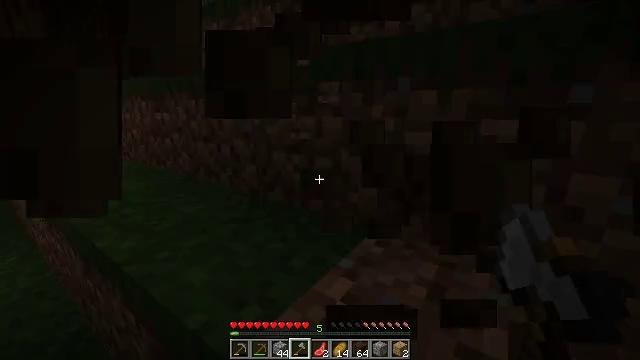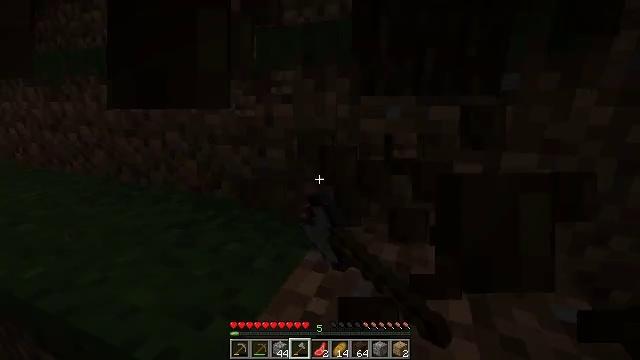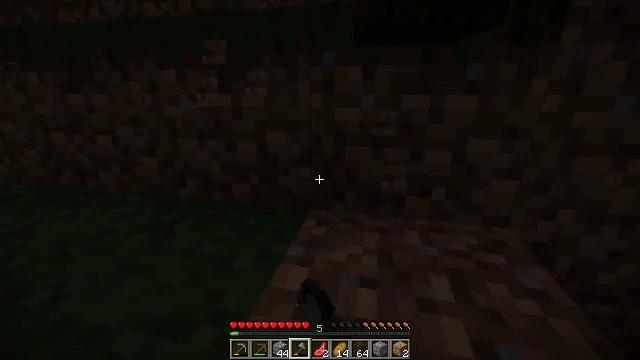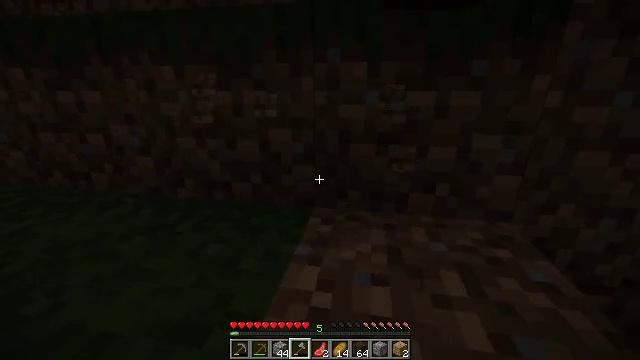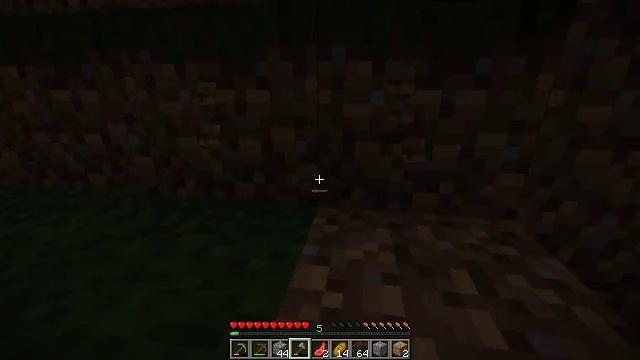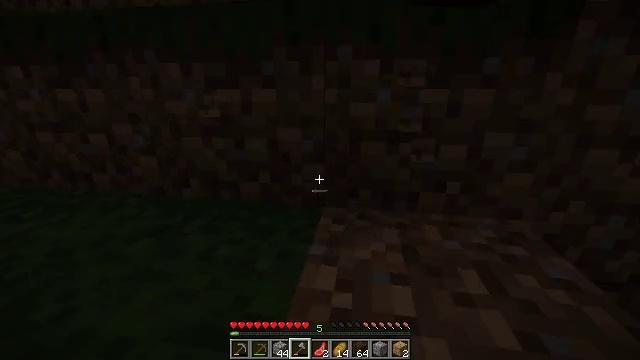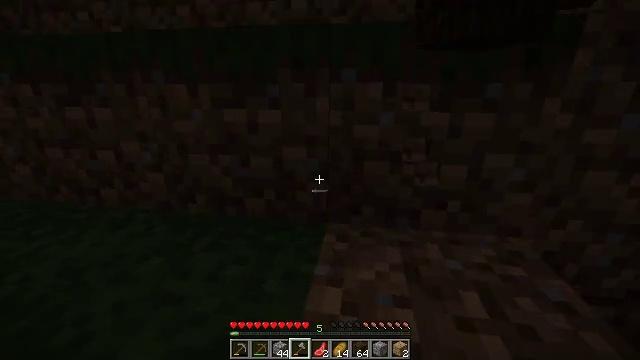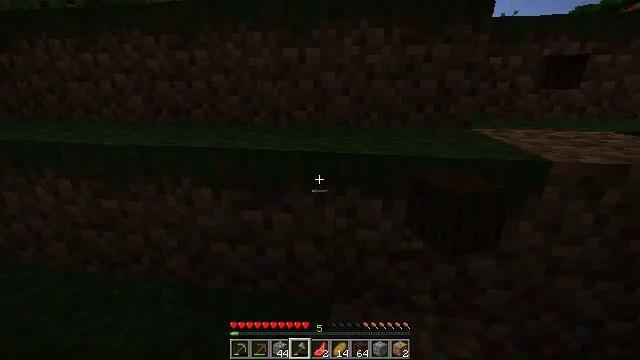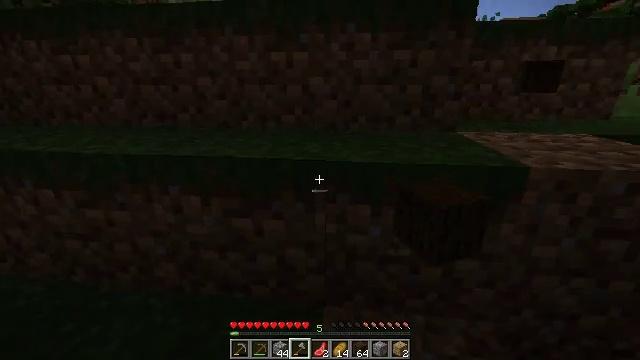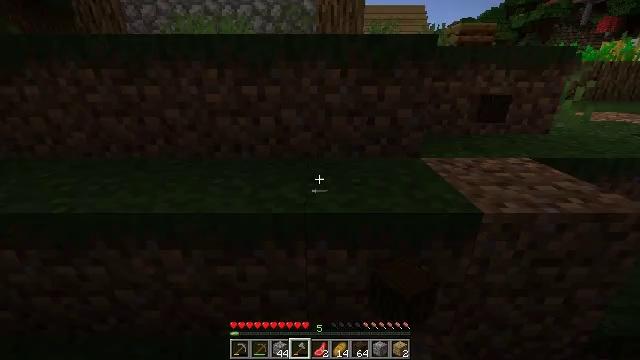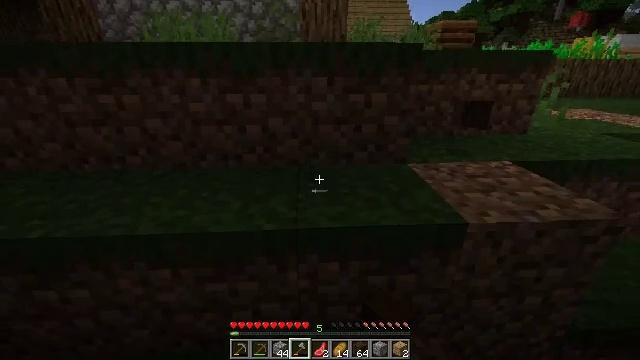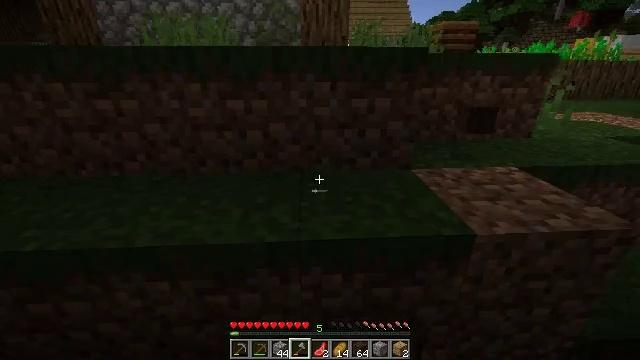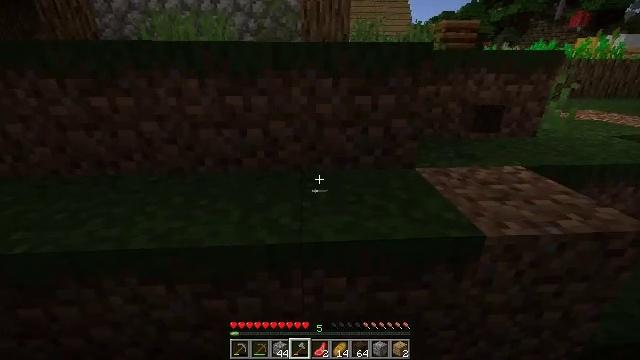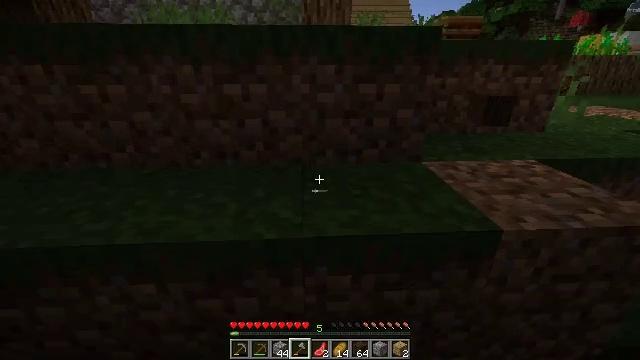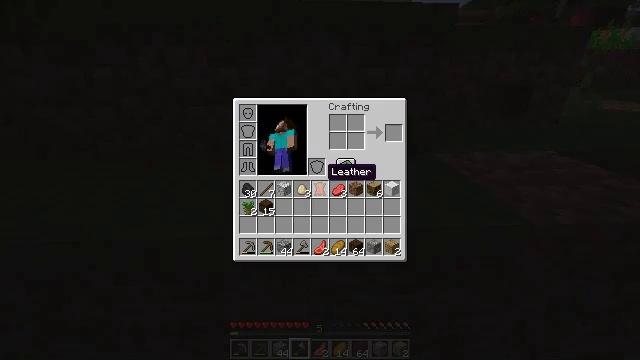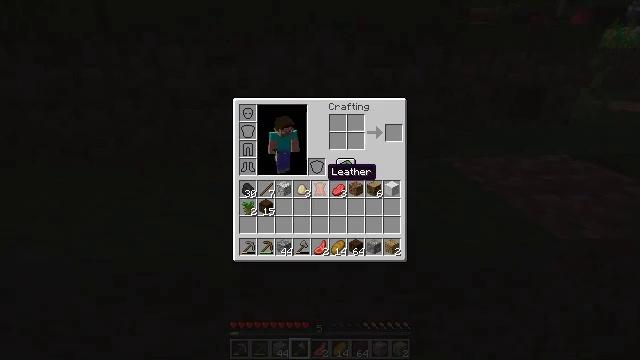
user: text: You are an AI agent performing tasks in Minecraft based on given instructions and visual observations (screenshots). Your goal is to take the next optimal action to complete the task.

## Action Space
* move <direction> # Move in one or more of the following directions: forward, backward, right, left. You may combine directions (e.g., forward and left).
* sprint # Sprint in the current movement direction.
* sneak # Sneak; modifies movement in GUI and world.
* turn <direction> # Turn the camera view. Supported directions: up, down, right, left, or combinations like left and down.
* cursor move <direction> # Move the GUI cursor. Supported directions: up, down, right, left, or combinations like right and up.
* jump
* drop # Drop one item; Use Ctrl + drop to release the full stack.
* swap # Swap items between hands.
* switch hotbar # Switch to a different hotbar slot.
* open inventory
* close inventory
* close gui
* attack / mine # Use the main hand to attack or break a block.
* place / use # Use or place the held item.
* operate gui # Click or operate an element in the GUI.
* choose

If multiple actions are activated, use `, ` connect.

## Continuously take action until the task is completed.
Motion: motion action
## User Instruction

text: Gather the yellow bed by attacking it.
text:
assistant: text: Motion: move forward, turn right and down, attack / mine
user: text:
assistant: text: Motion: move forward, turn right and down, attack / mine
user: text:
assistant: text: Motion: move forward, turn right, attack / mine
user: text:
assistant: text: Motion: move forward, turn right
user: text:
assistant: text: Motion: move forward
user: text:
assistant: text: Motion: move forward, jump
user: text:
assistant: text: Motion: move forward, jump
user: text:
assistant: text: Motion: move forward, turn right, jump
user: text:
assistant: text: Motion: move forward, turn right and down, jump
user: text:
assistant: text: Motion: move forward, turn right and down, jump
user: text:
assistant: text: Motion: move forward
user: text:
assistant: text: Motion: move forward
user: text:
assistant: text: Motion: move forward
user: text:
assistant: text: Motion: open inventory
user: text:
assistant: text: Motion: open inventory
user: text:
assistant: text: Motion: open inventory
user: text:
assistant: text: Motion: no_op
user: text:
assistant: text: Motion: no_op
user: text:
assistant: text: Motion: cursor move right
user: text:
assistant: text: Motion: cursor move right
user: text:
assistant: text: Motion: no_op
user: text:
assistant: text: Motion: no_op
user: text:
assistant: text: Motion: no_op
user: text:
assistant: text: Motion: cursor move down
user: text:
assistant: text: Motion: cursor move down
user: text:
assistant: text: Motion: cursor move left and down
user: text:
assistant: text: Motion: cursor move left
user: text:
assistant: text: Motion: cursor move left
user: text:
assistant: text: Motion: no_op
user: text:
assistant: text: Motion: no_op